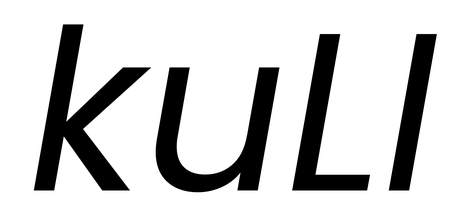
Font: Poppins-Italic